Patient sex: F
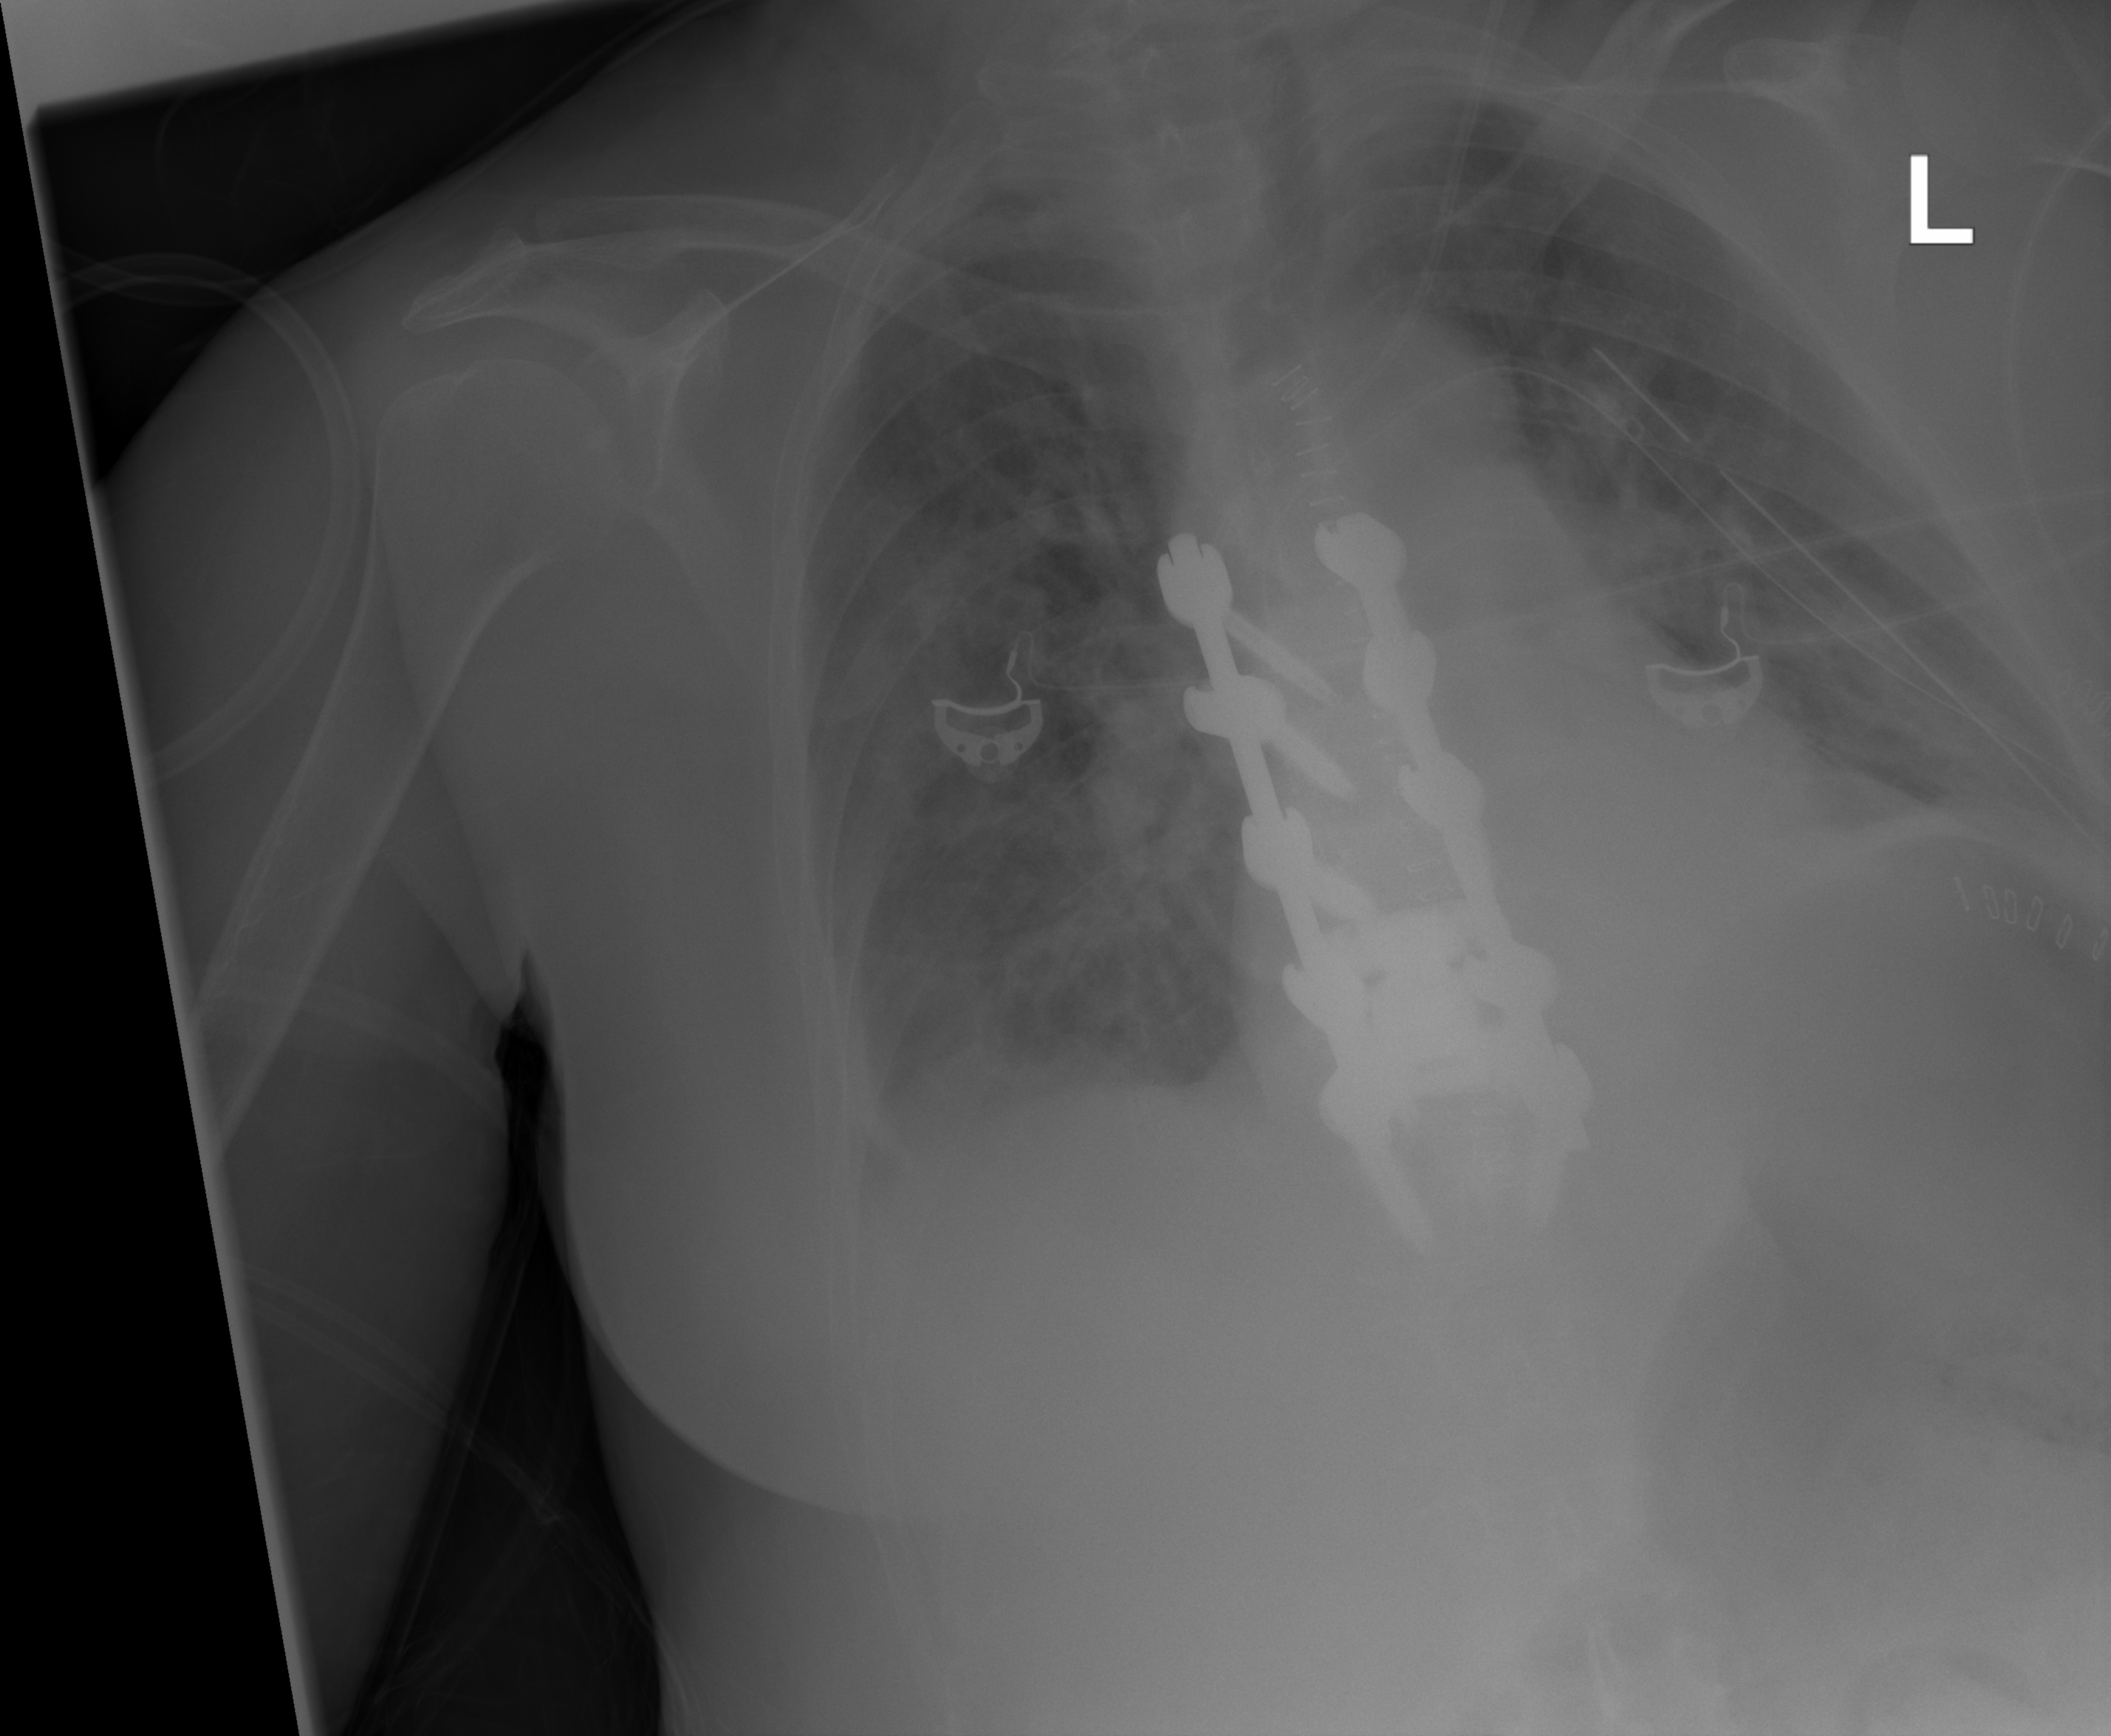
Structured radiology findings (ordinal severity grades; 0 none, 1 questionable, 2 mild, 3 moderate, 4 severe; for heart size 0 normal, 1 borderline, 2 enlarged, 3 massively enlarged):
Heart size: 0
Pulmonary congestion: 2
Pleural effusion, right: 2
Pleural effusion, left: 2
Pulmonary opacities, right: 2
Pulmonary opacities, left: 2
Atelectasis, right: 2
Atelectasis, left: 2